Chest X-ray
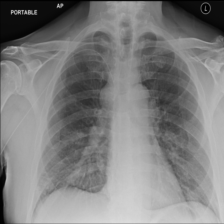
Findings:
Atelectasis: negative
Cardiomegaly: negative
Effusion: negative
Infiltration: positive
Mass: negative
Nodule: positive
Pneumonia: negative
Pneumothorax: negative
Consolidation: negative
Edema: negative
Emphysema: negative
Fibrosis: negative
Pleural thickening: negative
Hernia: negative